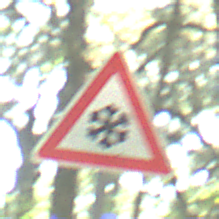
Verkehrszeichen: SchneeOderEisglaette
Umgebung: Outdoor, Nature
Tageszeit: Midday
Wetter: Clear
Licht: Natural
Jahreszeit: NotSpecified
Kontrast: LowContrast